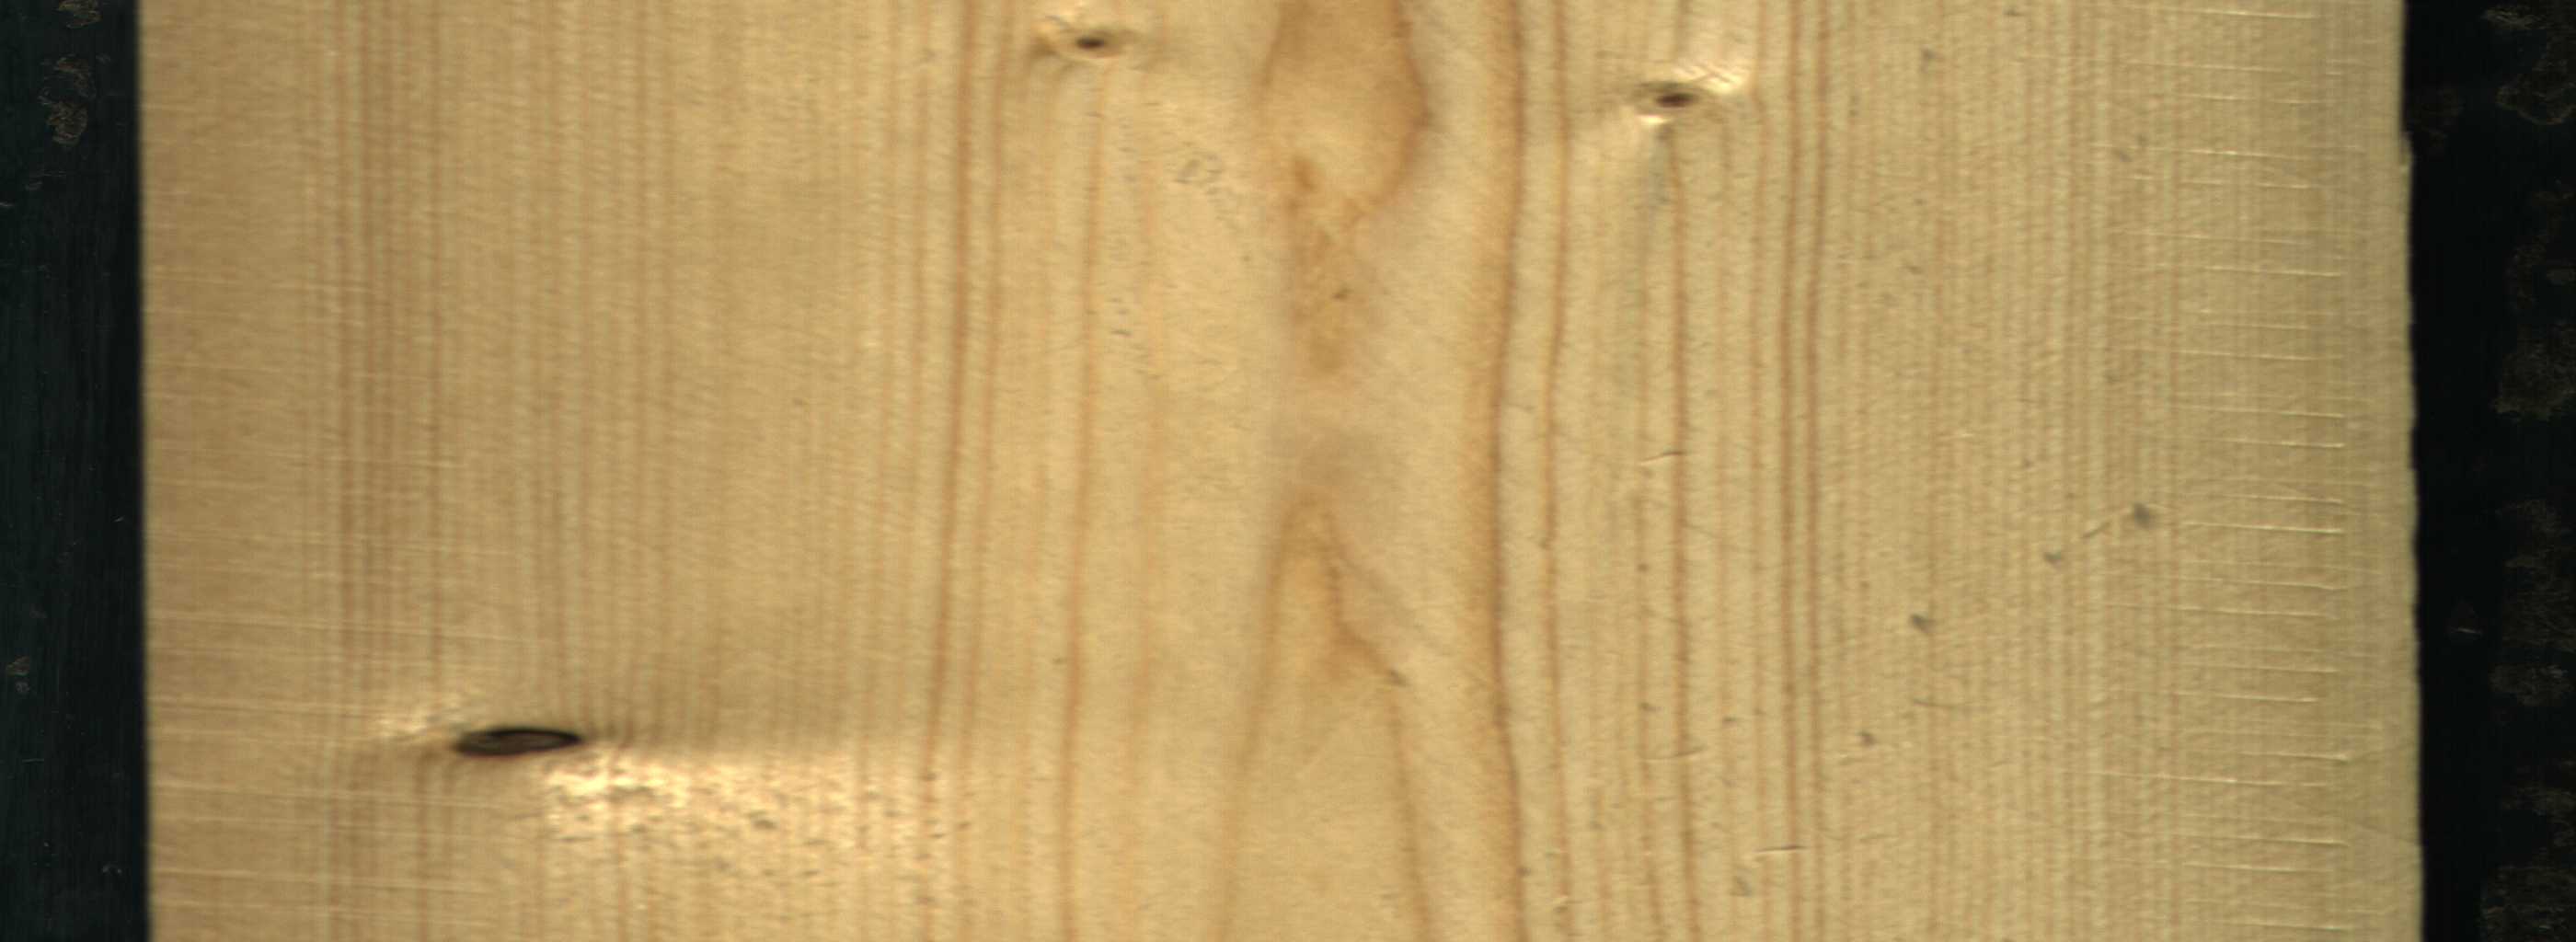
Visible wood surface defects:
Dead_Knot
Live_Knot
Live_Knot